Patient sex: F
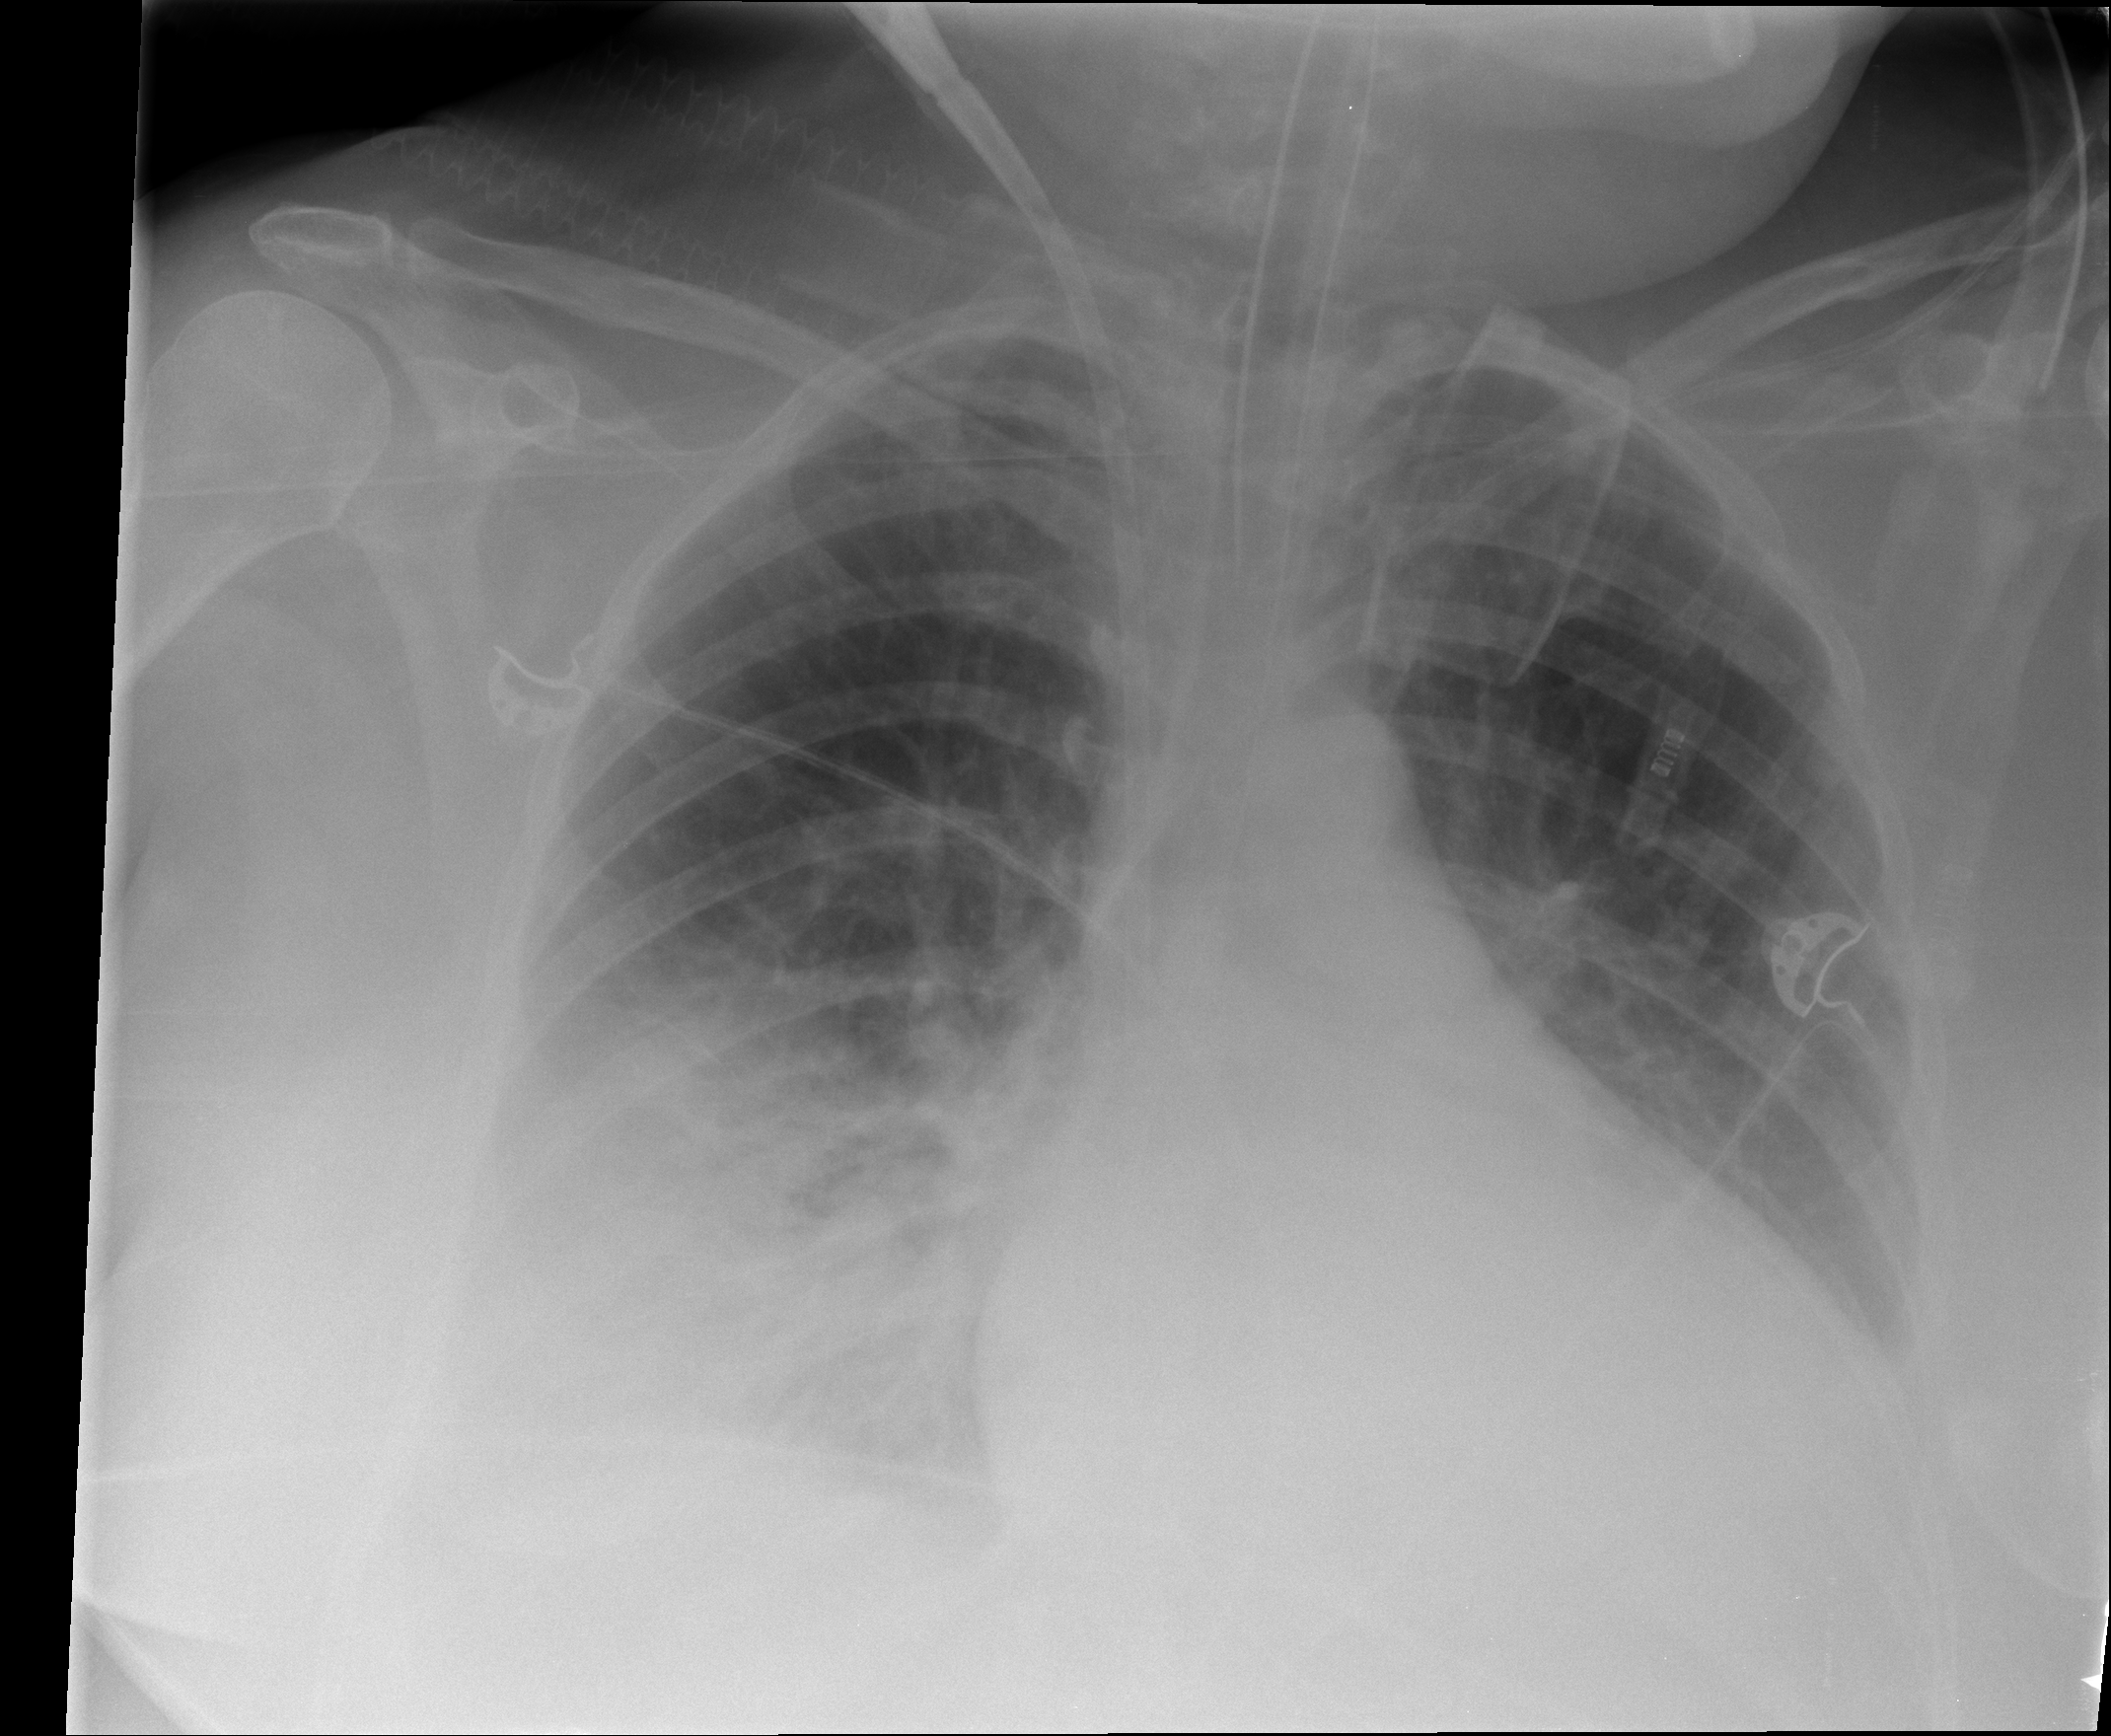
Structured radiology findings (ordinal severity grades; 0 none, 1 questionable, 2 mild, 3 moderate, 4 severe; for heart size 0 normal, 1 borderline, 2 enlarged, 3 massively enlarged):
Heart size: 2
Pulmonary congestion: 2
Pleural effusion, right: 3
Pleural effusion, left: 2
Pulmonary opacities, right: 3
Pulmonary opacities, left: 0
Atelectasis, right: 3
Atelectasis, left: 2